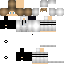
A male human skin with medium skin, wearing brown long hair dressed in a blue hoodie and black pants, featuring a closed mouth.